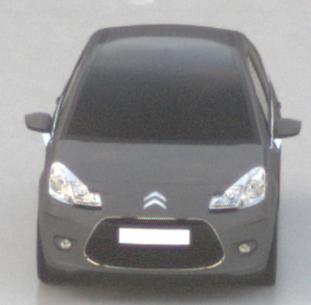
Make: Citroen
Model: C3 1.1
Detailed model: C3 (II)
Model produced from: 2010/01
Model produced until: 2012/03
Doors: 5
Color: gray
Road condition: wet road
Daytime: sunrise or sunset
Contrast: low contrast